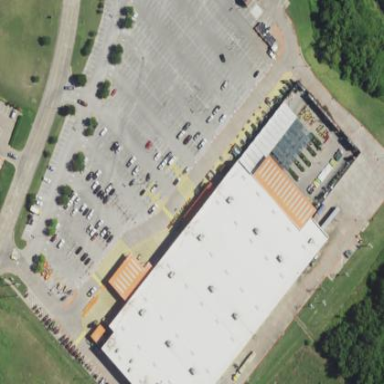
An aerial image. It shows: Retail area.